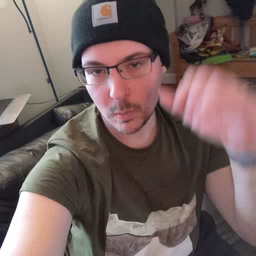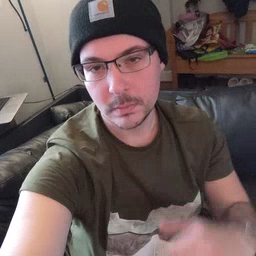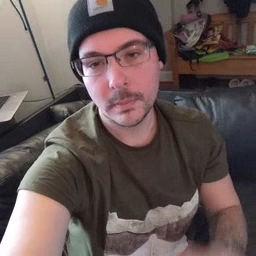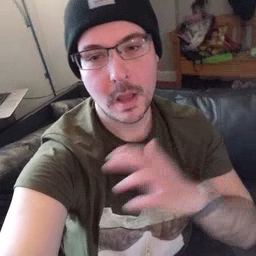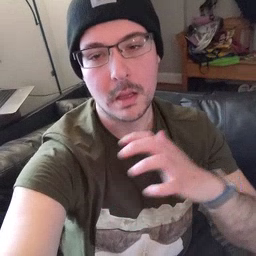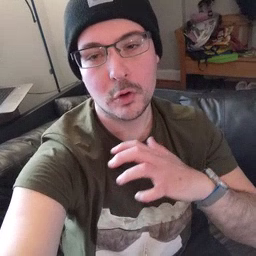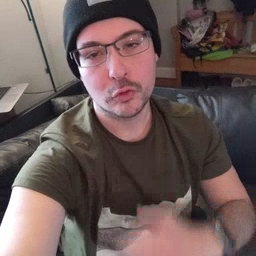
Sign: alligator